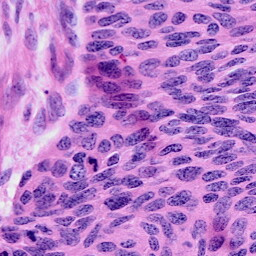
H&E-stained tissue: Cervix